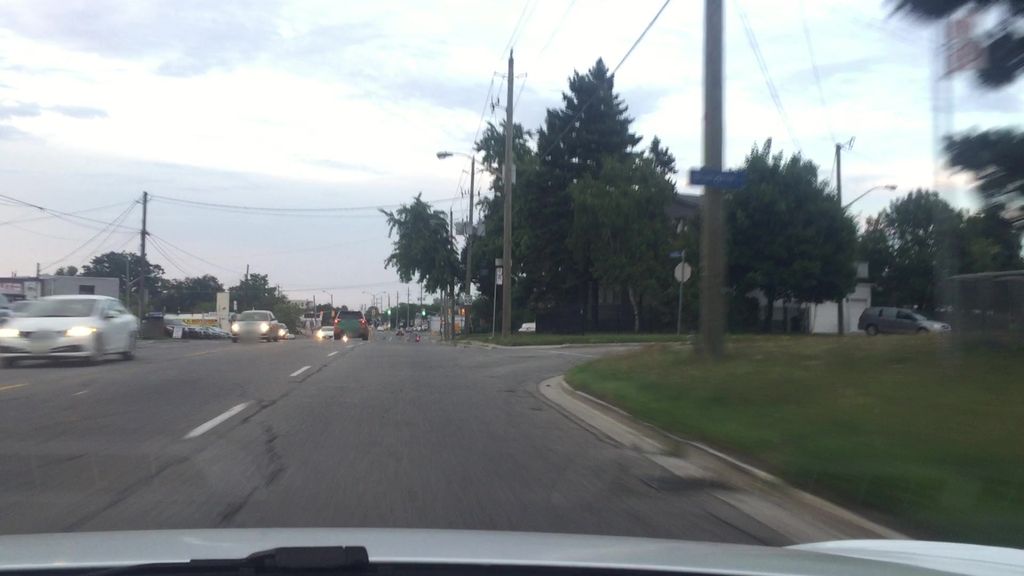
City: toronto